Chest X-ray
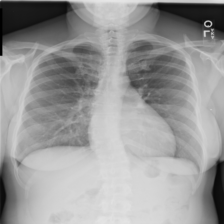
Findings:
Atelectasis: negative
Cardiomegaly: negative
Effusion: negative
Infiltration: negative
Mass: negative
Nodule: negative
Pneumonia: negative
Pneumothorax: negative
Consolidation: negative
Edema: negative
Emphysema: negative
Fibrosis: negative
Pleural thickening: negative
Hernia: negative